Question: if someone could help on the following would appreciate this as I spent the whole evening without result on this issue.
I have a site where I want to modify tags appearance after every article.
The problem is that firefox (version 14.0.1) provides smaller height for the text (total <a> height is 15px icnluding 1px bottom padding), while chrome and rest browsers give height 19px. So the difference is 4px. Because of this - the "tag hole" is displayed at different levels. A little bit lower than vertical middle for FF and upper than middle for rest browsers.
I made a picture to get the problem easier:

I have general css reset, so that different browsers behave similar. But it looks like not everything is included there.
Has anyone an idea what could cause this?
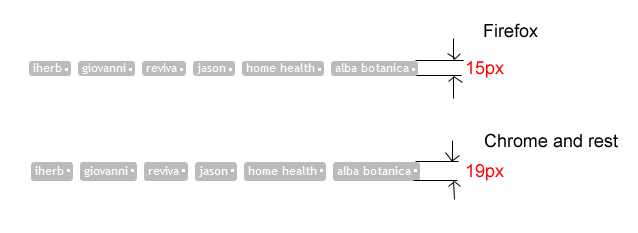
Answer: Add 'display: inline-block;' to your '.tags li a'
This won't affect the well-behaving browsers, but will fix FF